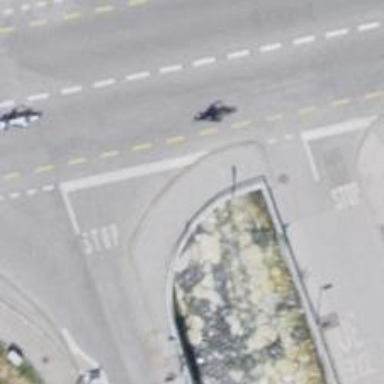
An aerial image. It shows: Sidewalk bridge over footway road.